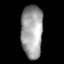
Tissue: lung
Cell type: Epithelial cells
Senescence score: 0.2097
Nuclear area (px): 1129
Mean DAPI intensity: 159.485